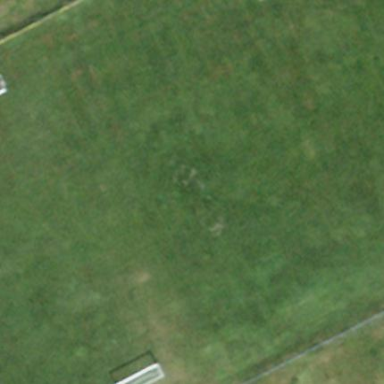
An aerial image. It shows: Soccer pitch for leisure land activities.